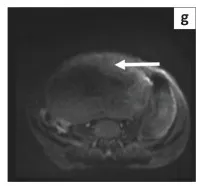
MR imaging in torsion of a subserosal uterine leiomyoma. The mass showed no diffusion restriction on diffusion weighted imaging.
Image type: radiology (mri)